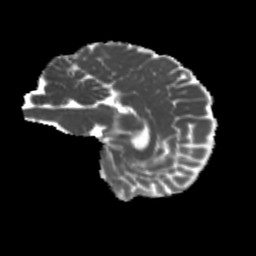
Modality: MD
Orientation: sagittal
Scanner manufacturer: siemens
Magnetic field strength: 3 T
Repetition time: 4 s
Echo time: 0.0594 s